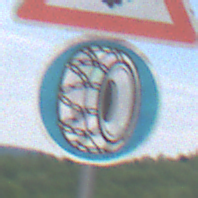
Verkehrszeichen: SchneekettenVorgeschrieben
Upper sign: SchneeOderEisglaette
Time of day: Midday
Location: Outdoor (RoadRail)
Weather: PartlyCloudy
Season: NotSpecified
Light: Natural